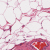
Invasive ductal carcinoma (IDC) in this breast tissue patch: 0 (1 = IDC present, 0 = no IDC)